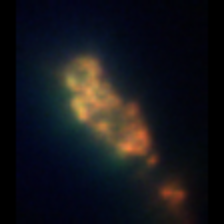
Taxon: Unknown_detritus
Group: Unknown